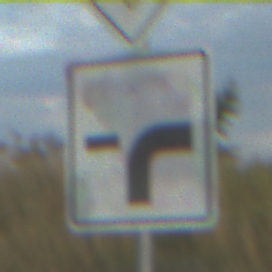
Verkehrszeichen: VerlaufVorfahrtsstrasse9
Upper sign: Vorfahrtsstrasse
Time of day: SunriseSunset
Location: Outdoor (RoadRail)
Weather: PartlyCloudy
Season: NotSpecified
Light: Natural